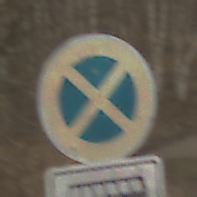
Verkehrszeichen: AbsolutesHalteverbot
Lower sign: HinweisDurchSinnbild13
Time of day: MorningAfternoon
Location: Outdoor (Nature)
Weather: PartlyCloudy
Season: Winter
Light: Natural